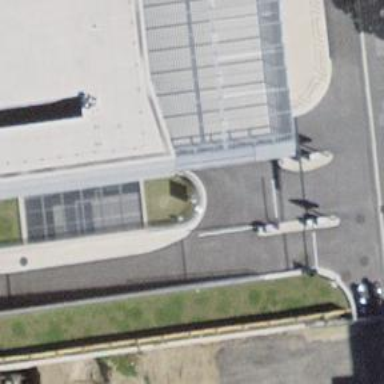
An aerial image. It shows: Parking entrance.